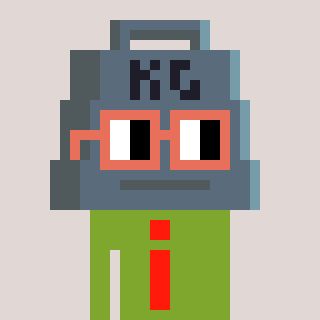
a pixel art character with square orange glasses, a weight-shaped head and a slimegreen-colored body on a warm background